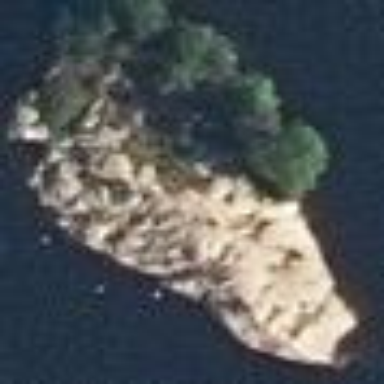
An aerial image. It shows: Islet covered with woodland.